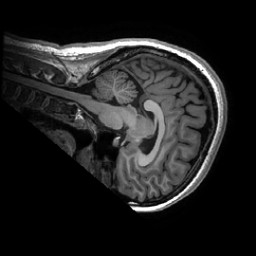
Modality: T1w
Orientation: sagittal
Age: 30
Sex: female
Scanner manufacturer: ge
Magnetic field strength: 3 T
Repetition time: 0.0073 s
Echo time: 0.003 s